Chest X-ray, AP view. Patient: 22 years old, sex M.
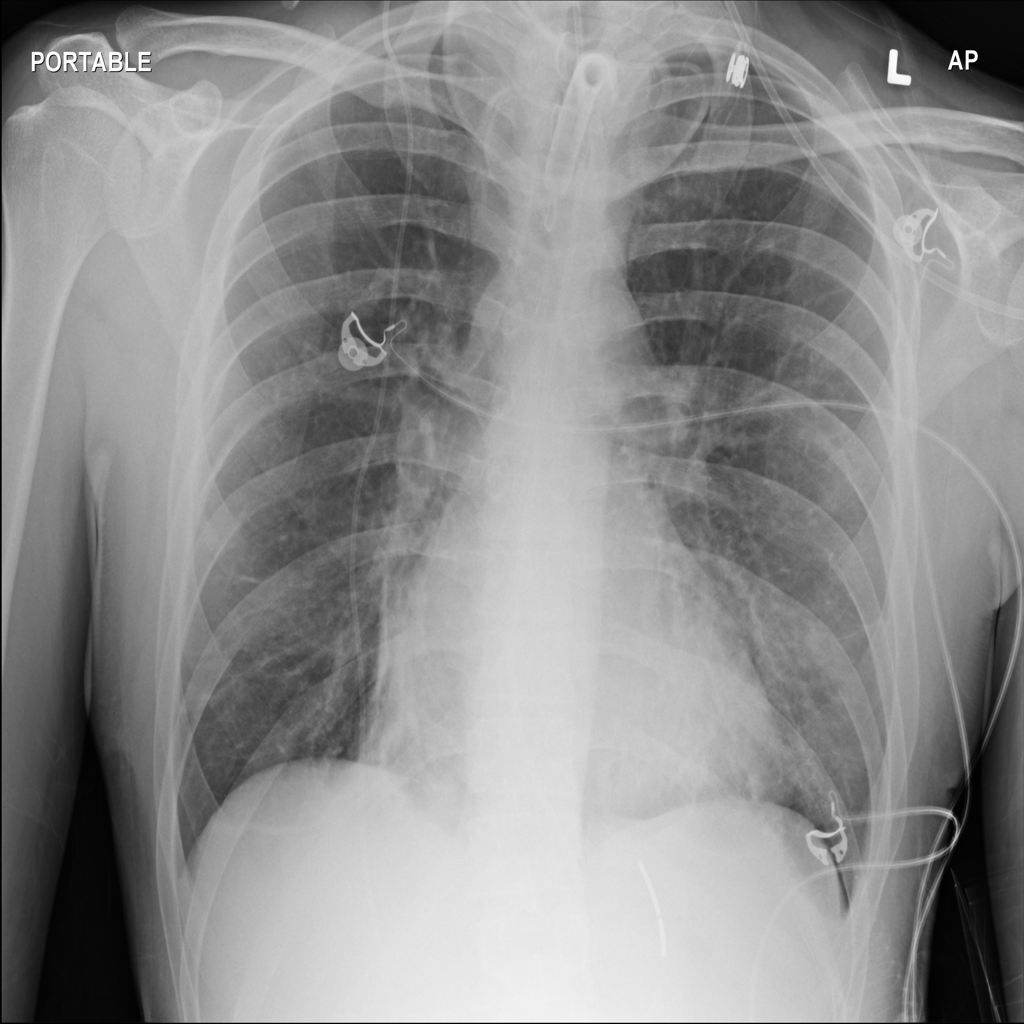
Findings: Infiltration